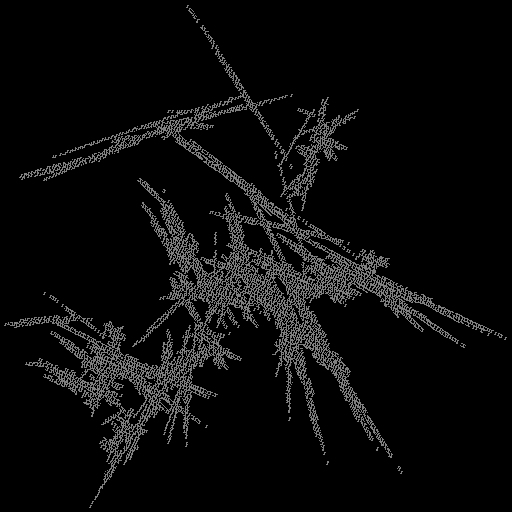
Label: groundpine